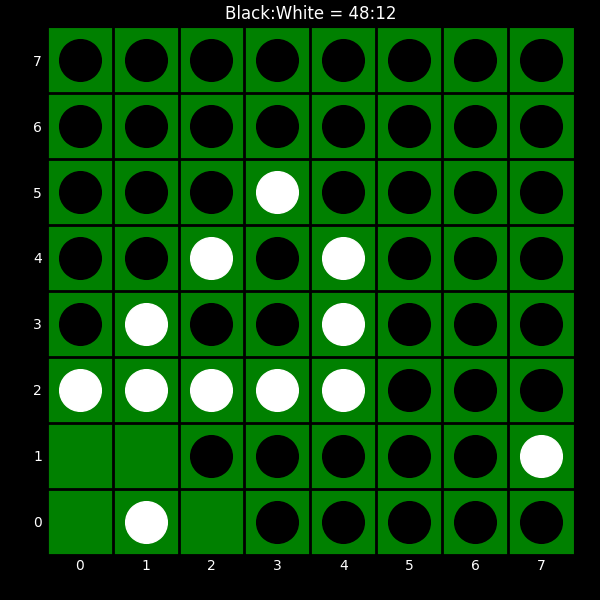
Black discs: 48
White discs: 12